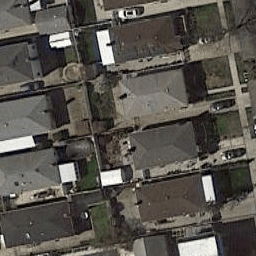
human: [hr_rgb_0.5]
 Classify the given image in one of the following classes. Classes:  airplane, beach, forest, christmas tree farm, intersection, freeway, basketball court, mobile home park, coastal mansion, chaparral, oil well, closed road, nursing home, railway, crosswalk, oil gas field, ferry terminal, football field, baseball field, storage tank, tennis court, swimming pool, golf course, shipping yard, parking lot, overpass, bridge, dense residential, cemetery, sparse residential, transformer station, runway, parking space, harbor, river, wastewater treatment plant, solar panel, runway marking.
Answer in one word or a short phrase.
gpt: dense residential